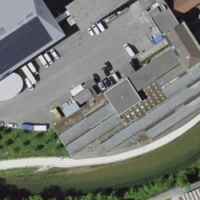
EUNIS habitat code: 54
Species observed at this site:
Stachys recta